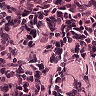
Metastatic tissue present: no